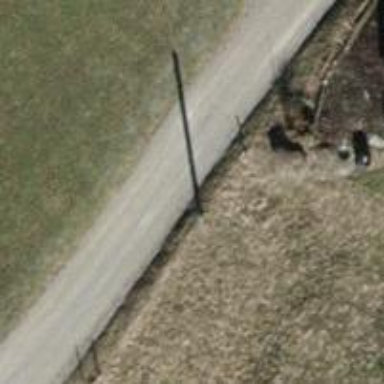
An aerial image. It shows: Power pole.